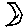
Label: moon